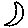
Label: moon